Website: bh-photo
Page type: address-validator
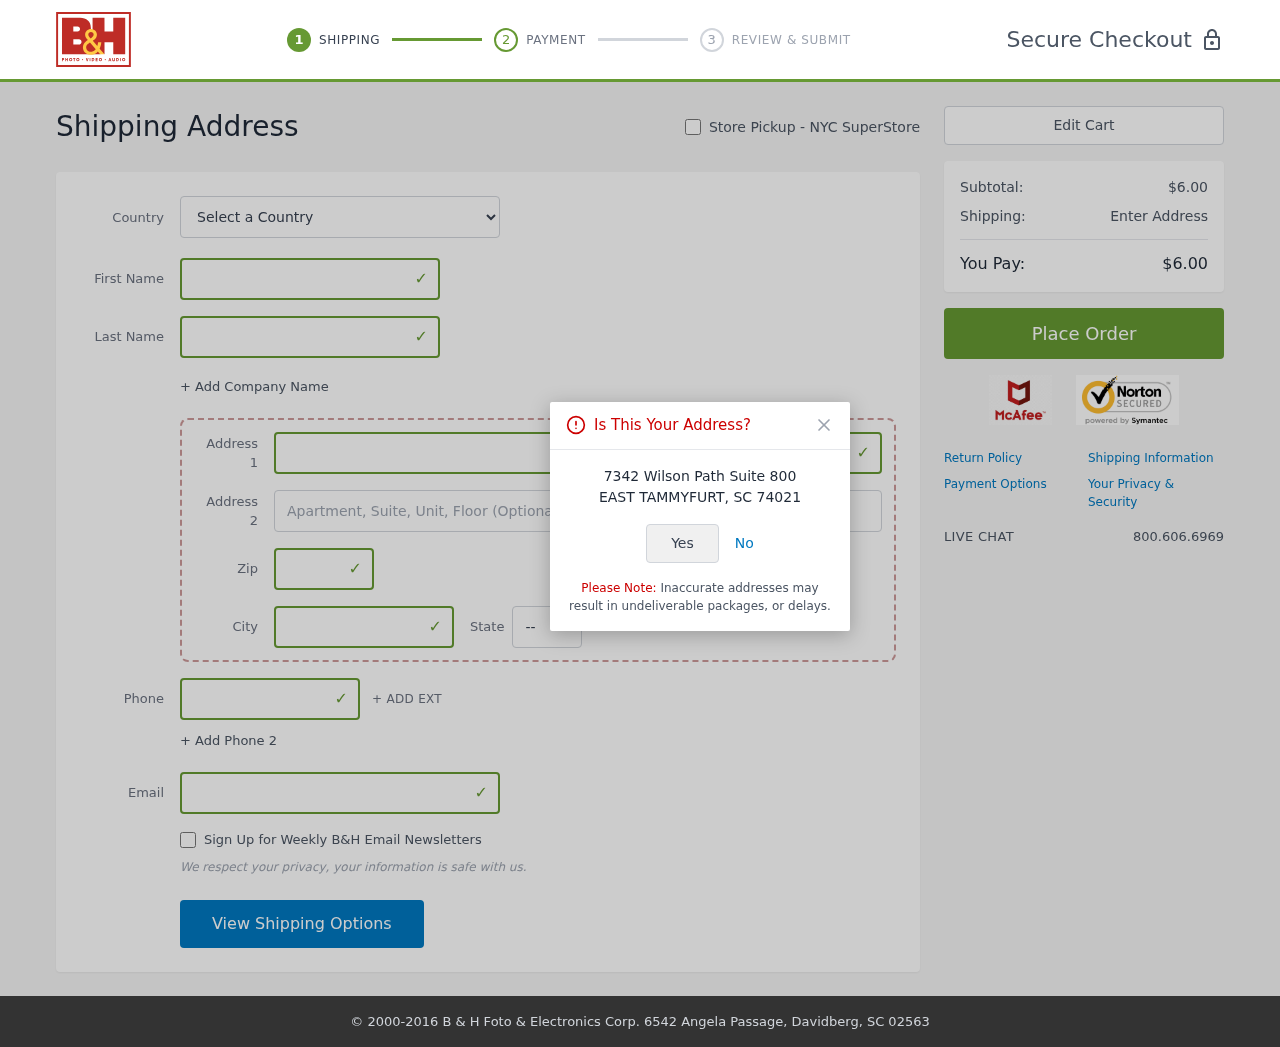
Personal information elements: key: PII_CITY
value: East Tammyfurt
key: PII_COUNTRY
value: United States
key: PII_EMAIL
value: david_fernandez@gmail.com
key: PII_FIRSTNAME
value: David
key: PII_LASTNAME
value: Fernandez
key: PII_PHONE
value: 6166758435
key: PII_POSTCODE
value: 74021
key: PII_STATE_ABBR
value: SC
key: PII_STREET
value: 7342 Wilson Path Suite 800
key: PII_CITY_CONFIRM
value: EAST TAMMYFURT
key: PII_POSTCODE_FULL
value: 74021
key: PII_POSTCODE_NUMERIC
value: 74021
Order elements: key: ORDER_SUBTOTAL
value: $6.00
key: ORDER_TOTAL
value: $6.00